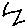
Label: zigzag